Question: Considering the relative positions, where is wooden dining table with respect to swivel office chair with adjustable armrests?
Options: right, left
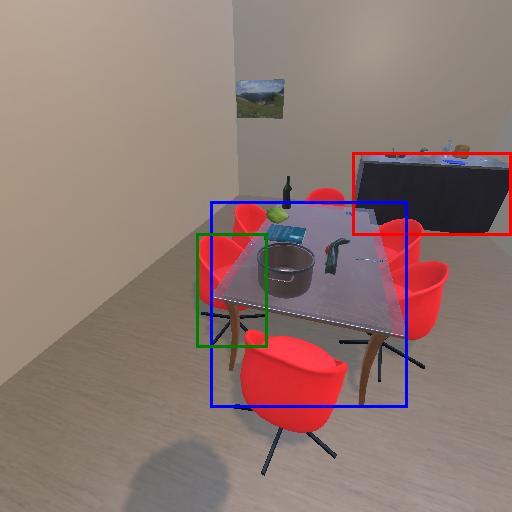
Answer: right